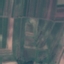
Land use / land cover class: PermanentCrop